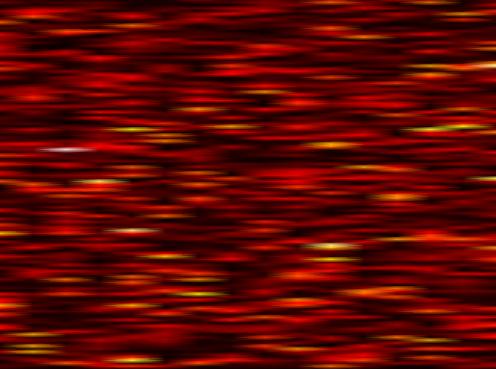
Label: FBMC